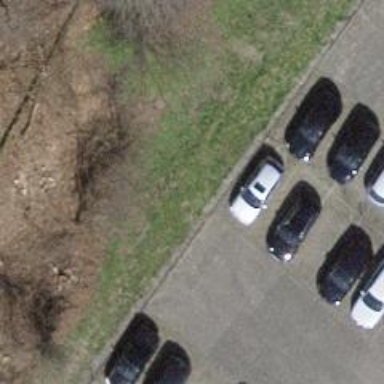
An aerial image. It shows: Cobblestone parking aisle.